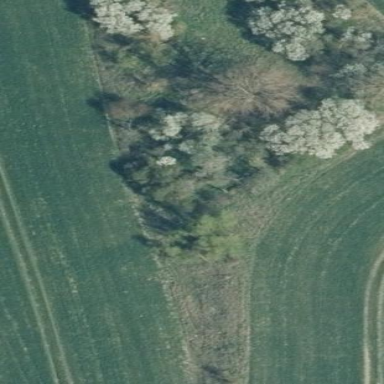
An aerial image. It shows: Patch of scrub vegetation.